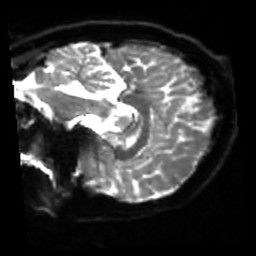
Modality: sbref
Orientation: sagittal
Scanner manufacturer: siemens
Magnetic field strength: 3 T
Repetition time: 4 s
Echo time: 0.0594 s